Question: I am creating my own custom 'JTabbedPane' object, with a simple little class that extends 'JTabbedPane'. I have gotten a fair amount of this done, but recently found a problem, that being that the Title text for a tab does not auto align to the center of the Tab. And I want it to. Here is what it looks like:

As I said, it's just an extension of 'JTabbedArea', like so:
'''
private static final long serialVersionUID = 1L;
private String name;
private final int width = 150, height = 50;
public ColoredTabs(String paneName, int tabPlacement, String[] names, Color[] colors, JComponent[] components){
super(tabPlacement);
this.name = paneName;
if(names.length != components.length || names.length != colors.length || components.length != colors.length){
throw new IllegalArgumentException("The arguments for COMPONENTS, COLORS, and NAMES do not match up for '"+this.name+"'...");
}
setFont(Resources.getFont());
setBackground(Color.YELLOW);
for(int i = 0; i < names.length; i++){
addTab(names[i], components[i]);
setBackgroundAt(i, colors[i]);
setIconAt(i, new ImageIcon(new BufferedImage(width, height, BufferedImage.TYPE_INT_ARGB)));
}
}
'''
The reason I go through the trouble of making the BufferedImage is to stretch the area of the Tab, for the ICON, maybe there is a way to center the text on the BufferedImage, any ideas?
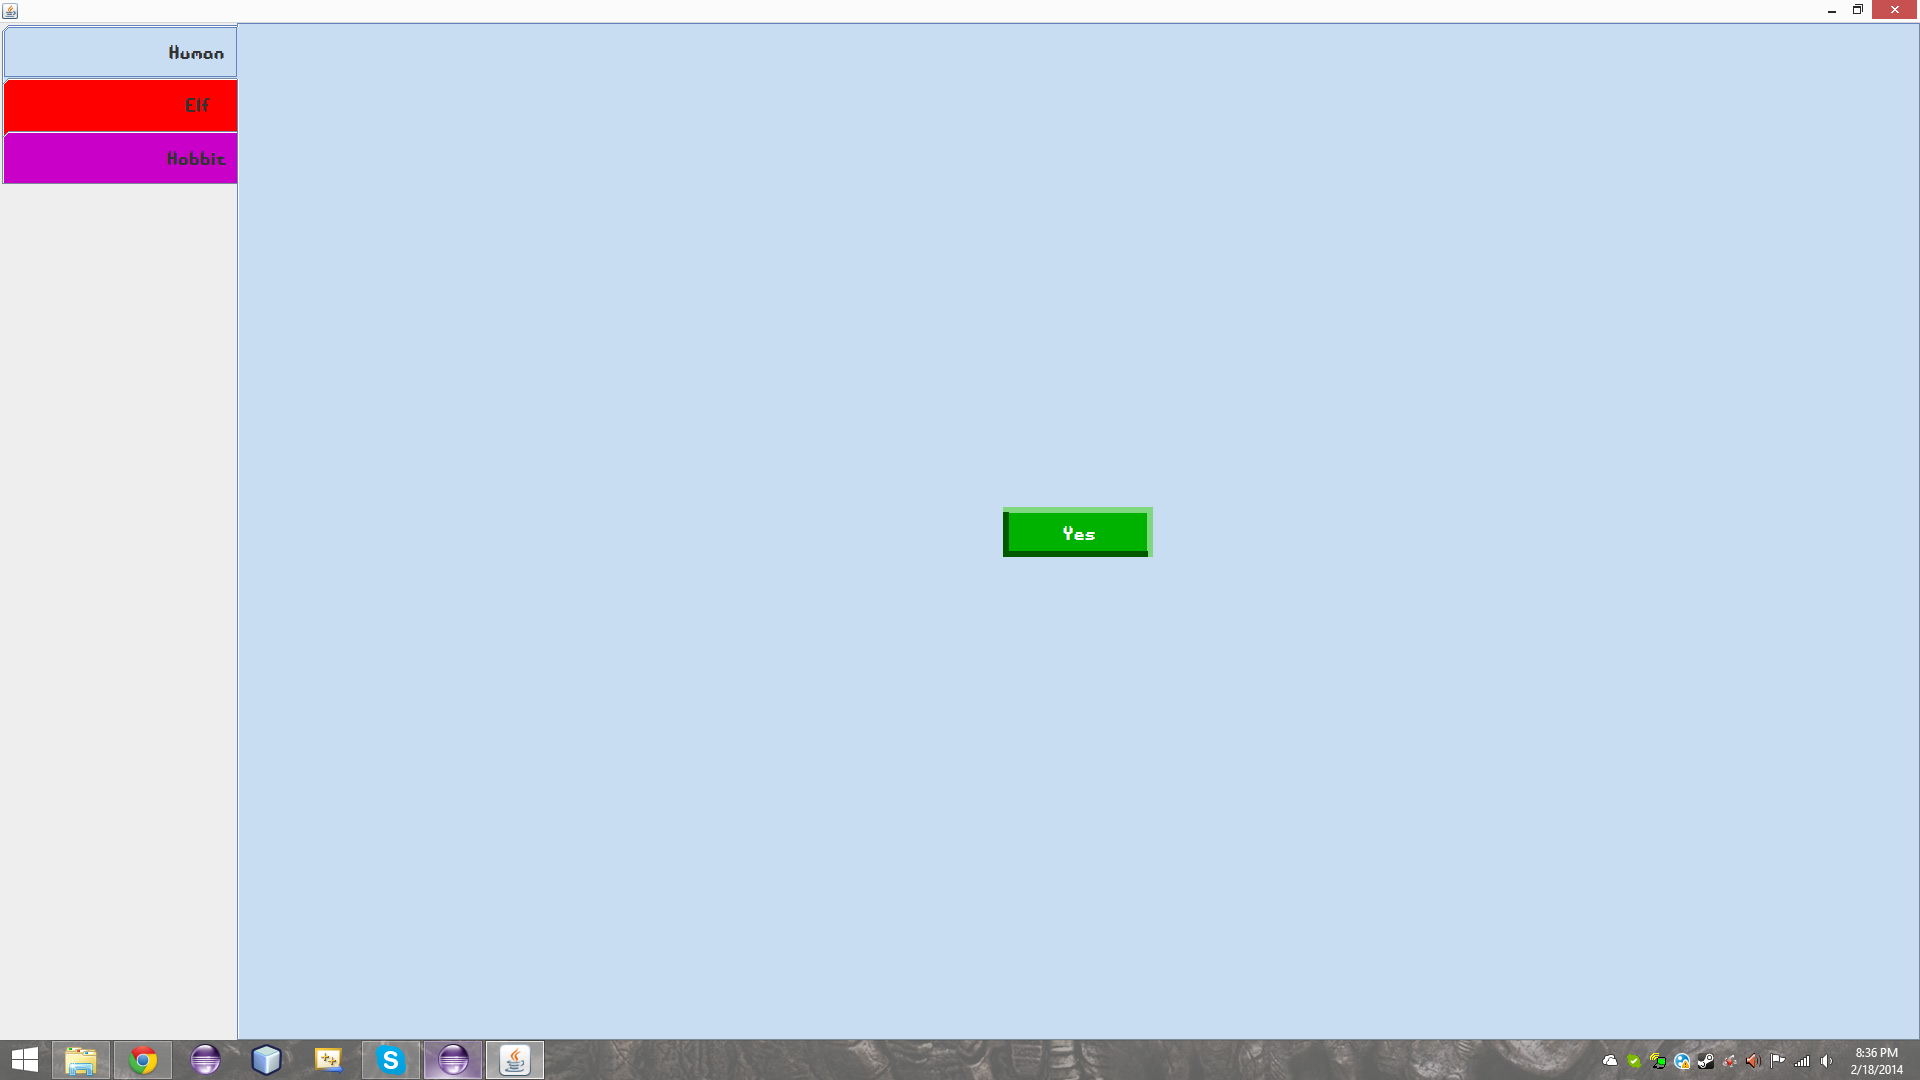
Answer: For a custom tabbedPane you should be able to create Labels with a set alignment, then add them to the jTabbedPane, something like this:
'''
//Create new label to be used as a tab name
JLabel tabLabel = new JLabel("Tab", JLabel.CENTER);
//add new label at set location
jTabbedPane.setTabComponentAt(0, tabLabel);
'''
For more help please show us how you are creating the tabs.
Edit:
This may be relevant:
<URL>